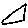
Label: triangle